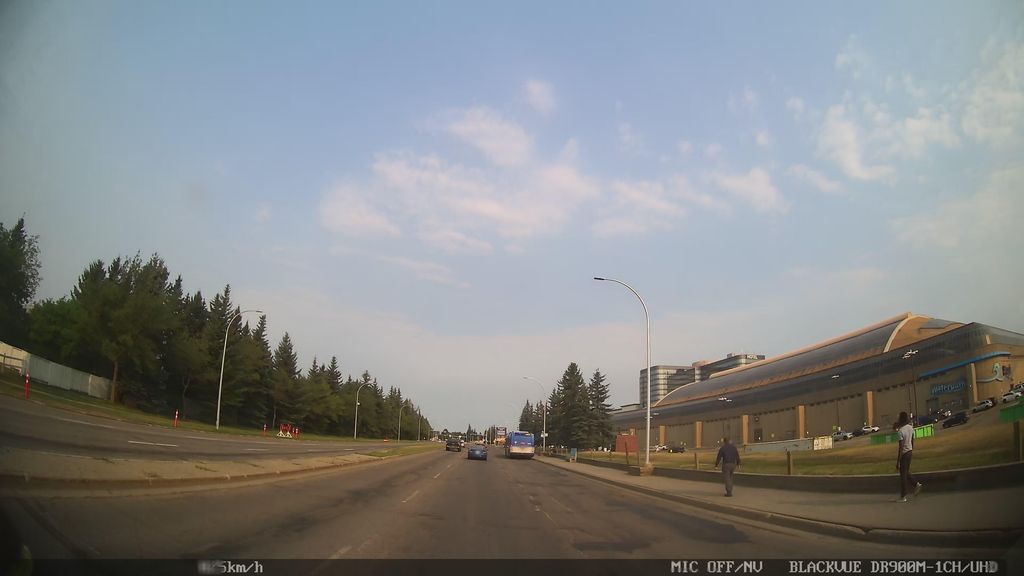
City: edmonton